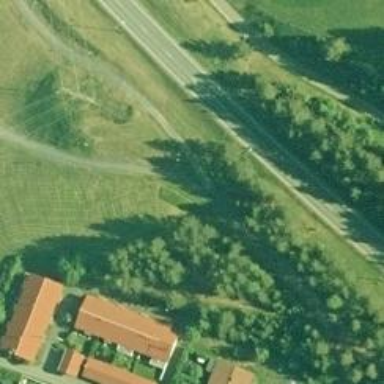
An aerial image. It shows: Path.